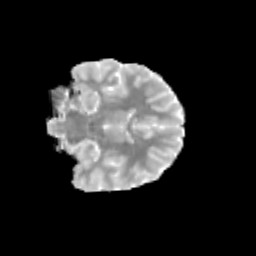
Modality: MD
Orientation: coronal
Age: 13
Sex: female
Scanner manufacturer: siemens
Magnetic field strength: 3 T
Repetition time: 3.8 s
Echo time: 0.07 s